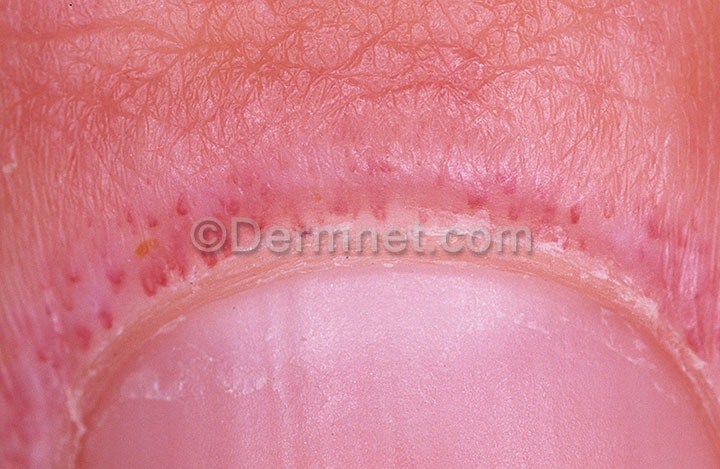
Disease: Lupus and other Connective Tissue diseases